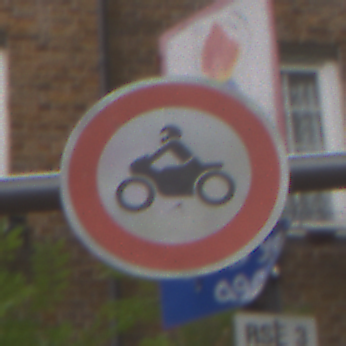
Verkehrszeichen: VerbotKraftraeder
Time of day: MorningAfternoon
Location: Outdoor (Urban)
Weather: Overcast
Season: NotSpecified
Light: Natural